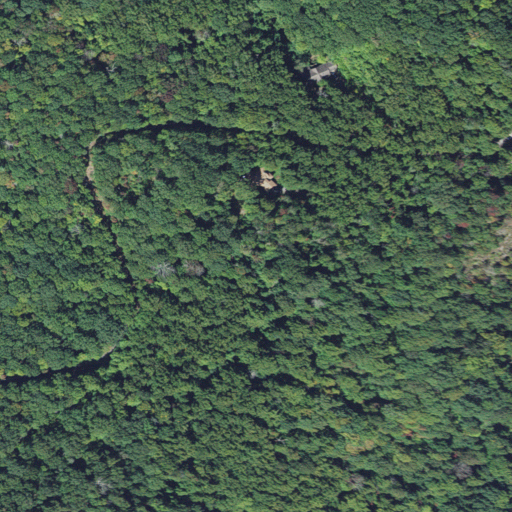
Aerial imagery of mountain in North Carolina named Four Brothers Knobs containing deciduous forest, mixed forest, open development, and low intensity development